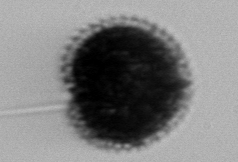
Label: Gonyaulax